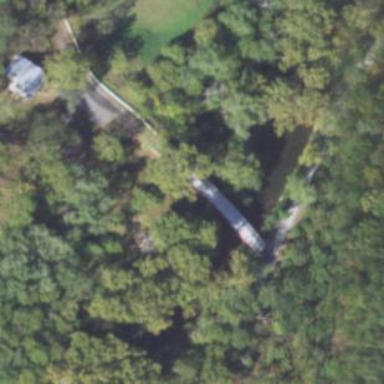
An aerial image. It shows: Man-made bridge.